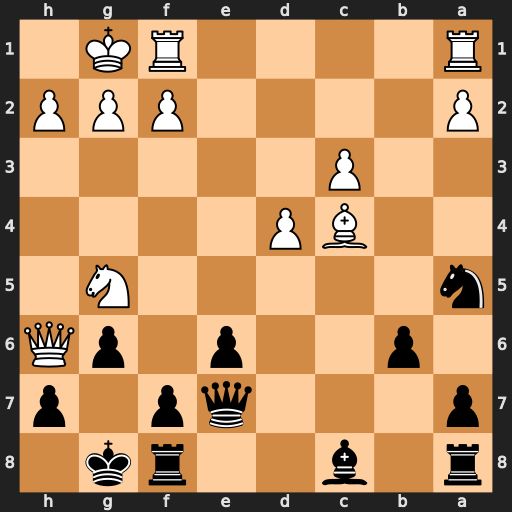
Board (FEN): r1b2rk1/p3qp1p/1p2p1pQ/n5N1/2BP4/2P5/P4PPP/R4RK1
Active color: b
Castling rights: -
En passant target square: -
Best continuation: f6